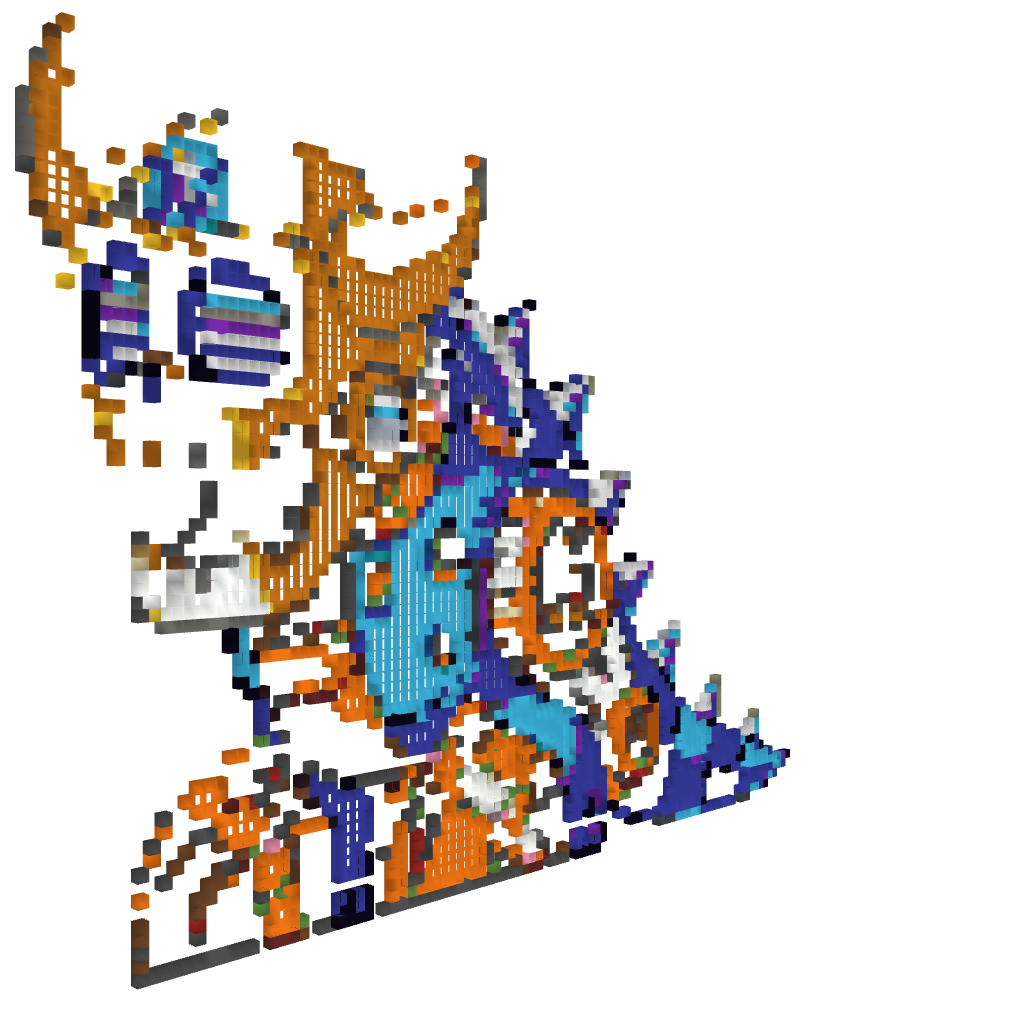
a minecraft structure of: Wily Machine #9 Small Version (ErnieCIII)